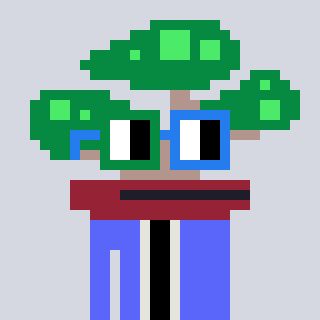
a pixel art character with square green and blue glasses, a bonsai-shaped head and a purple-colored body on a cool background